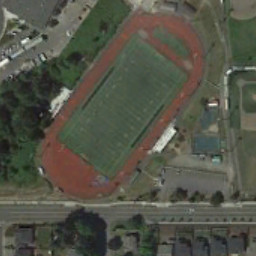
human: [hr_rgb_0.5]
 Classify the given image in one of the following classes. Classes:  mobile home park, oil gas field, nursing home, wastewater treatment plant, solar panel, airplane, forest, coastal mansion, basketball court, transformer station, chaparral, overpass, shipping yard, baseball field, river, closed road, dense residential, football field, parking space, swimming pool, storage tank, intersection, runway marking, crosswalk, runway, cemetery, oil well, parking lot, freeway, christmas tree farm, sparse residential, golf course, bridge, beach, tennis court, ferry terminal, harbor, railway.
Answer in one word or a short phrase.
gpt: football field